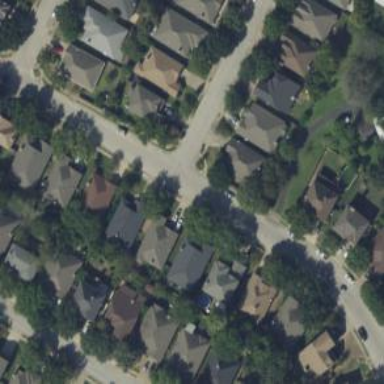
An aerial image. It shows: Neighborhood.